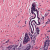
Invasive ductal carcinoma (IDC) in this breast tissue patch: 0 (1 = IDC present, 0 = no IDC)